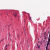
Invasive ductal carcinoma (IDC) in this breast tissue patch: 0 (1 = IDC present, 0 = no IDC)